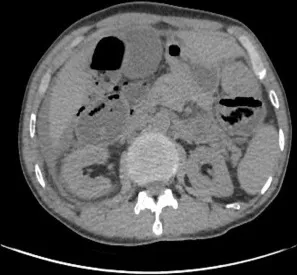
Abdominal CT examination (A-D): a small amount of free gas in the abdominal cavity, ascites, gastrointestinal perforation.
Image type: radiology (ct)